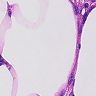
Metastatic tissue present: no